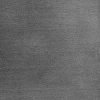
Atmospheric dust classification: dusty